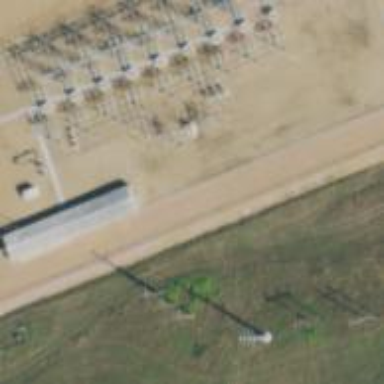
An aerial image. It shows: Switch for power supply.